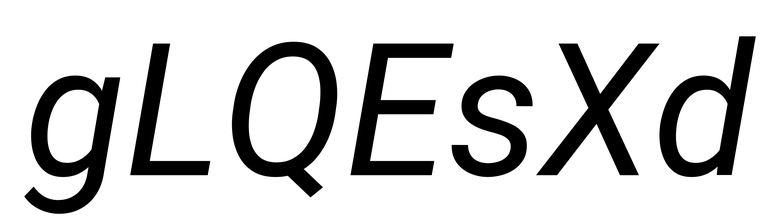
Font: Roboto-Italic_Italic